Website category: camera
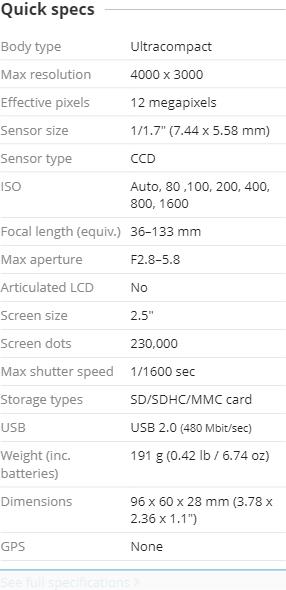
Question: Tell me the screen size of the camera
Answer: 2.5

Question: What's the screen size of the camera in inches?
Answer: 2.5

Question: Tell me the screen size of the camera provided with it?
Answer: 2.5

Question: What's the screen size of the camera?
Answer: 2.5

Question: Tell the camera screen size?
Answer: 2.5

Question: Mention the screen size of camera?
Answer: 2.5

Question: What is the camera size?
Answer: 2.5

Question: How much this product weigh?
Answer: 191 g (0.42 lb / 6.74 oz )

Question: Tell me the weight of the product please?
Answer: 191 g (0.42 lb / 6.74 oz )

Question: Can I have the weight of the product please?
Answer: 191 g (0.42 lb / 6.74 oz )

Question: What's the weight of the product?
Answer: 191 g (0.42 lb / 6.74 oz )

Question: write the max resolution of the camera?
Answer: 4000 x 3000

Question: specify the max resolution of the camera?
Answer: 4000 x 3000

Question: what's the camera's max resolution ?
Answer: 4000 x 3000

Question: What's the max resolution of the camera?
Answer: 4000 x 3000

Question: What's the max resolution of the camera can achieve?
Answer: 4000 x 3000

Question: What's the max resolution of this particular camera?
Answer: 4000 x 3000

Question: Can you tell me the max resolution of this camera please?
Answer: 4000 x 3000

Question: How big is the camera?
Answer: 96 x 60 x 28 mm (3.78 x 2.36 x 1.1 )

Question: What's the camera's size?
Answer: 96 x 60 x 28 mm (3.78 x 2.36 x 1.1 )

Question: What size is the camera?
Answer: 96 x 60 x 28 mm (3.78 x 2.36 x 1.1 )

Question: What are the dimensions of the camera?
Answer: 96 x 60 x 28 mm (3.78 x 2.36 x 1.1 )

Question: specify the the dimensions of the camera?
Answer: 96 x 60 x 28 mm (3.78 x 2.36 x 1.1 )

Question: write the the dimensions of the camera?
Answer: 96 x 60 x 28 mm (3.78 x 2.36 x 1.1 )

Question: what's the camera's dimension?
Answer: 96 x 60 x 28 mm (3.78 x 2.36 x 1.1 )